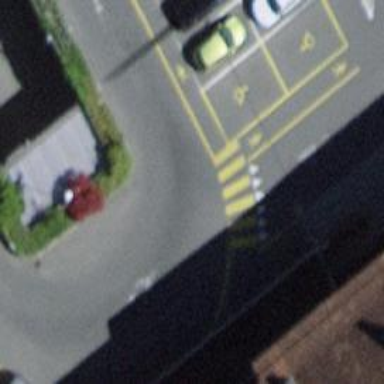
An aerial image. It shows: Zebra crossing on the road.